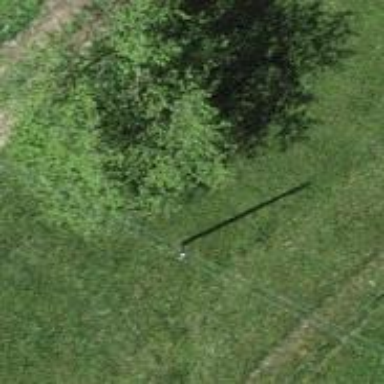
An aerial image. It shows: Utility pole in the area.